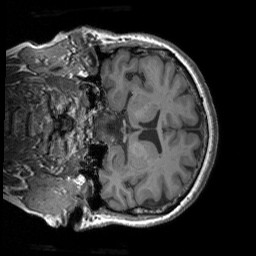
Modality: T1w
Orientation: coronal
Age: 67
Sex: female
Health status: healthy
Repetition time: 1.9 s
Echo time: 0.00252 s